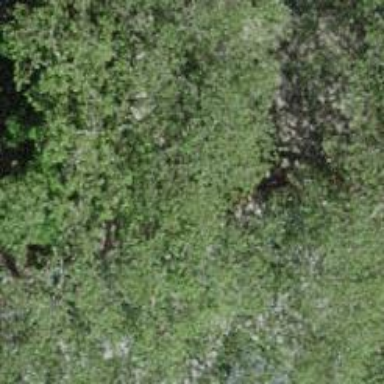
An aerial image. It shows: Urban tree with broadleaved leaves.